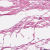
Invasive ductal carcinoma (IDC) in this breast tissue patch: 0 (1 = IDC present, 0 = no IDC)